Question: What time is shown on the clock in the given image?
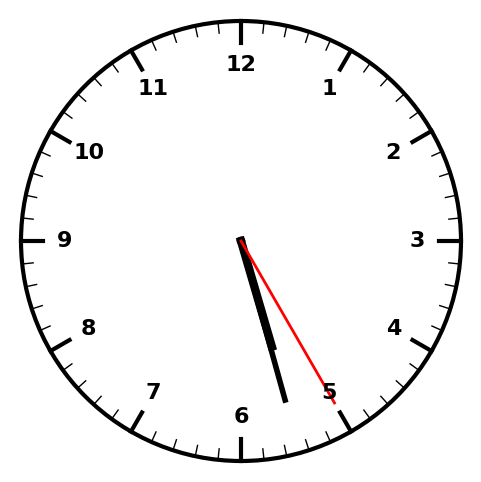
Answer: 05:27:25